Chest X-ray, PA view. Patient: 63 years old, sex M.
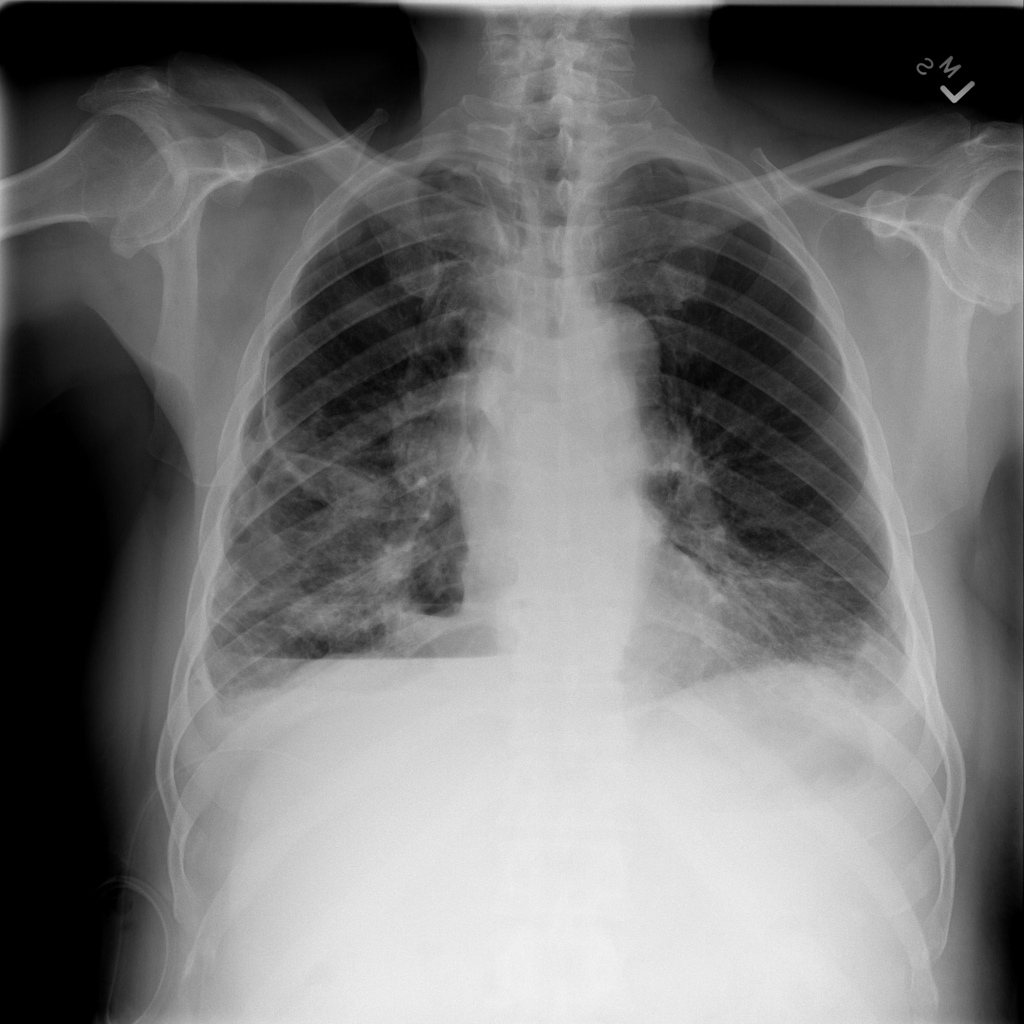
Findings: No Finding